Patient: sex M, age 69
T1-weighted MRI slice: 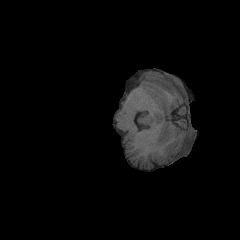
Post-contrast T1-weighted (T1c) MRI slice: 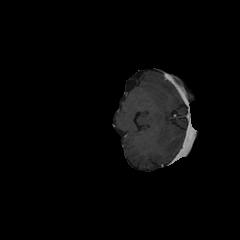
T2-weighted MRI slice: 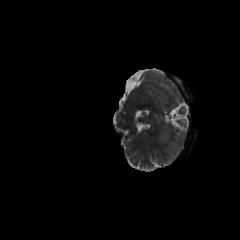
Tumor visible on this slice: no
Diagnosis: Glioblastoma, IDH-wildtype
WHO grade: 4